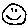
Label: smiley face